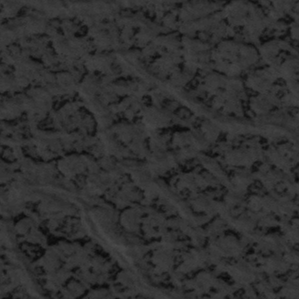
Label: frost